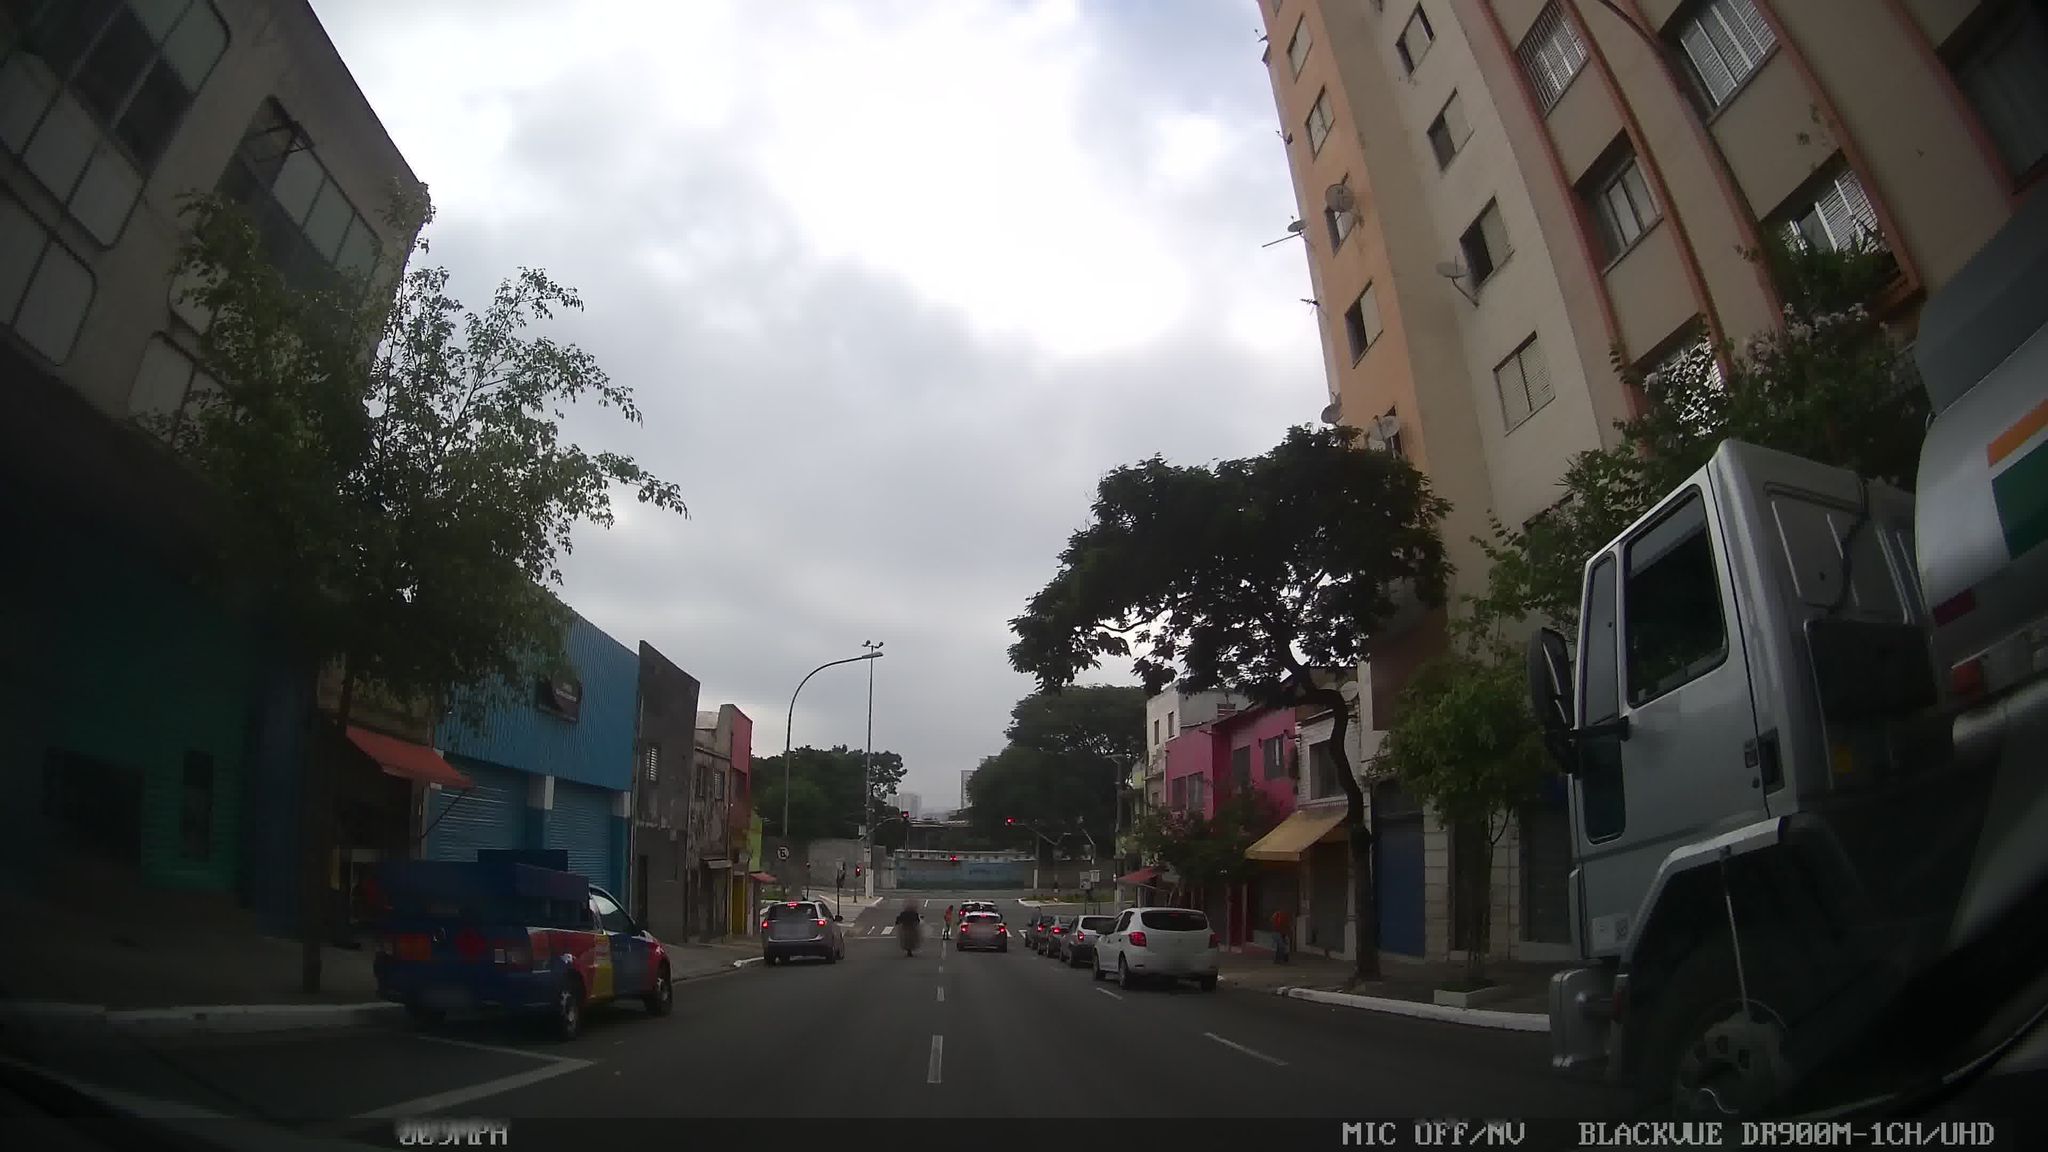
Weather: cloudy
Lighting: day
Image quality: good
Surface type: driving surface
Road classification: secondary
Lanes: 3
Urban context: urban centre
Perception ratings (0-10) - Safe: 4.86, Lively: 9.17, Beautiful: 6.16, Boring: 3.68, Depressing: 6.12, Wealthy: 5.46